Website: bh-photo
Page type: address-validator
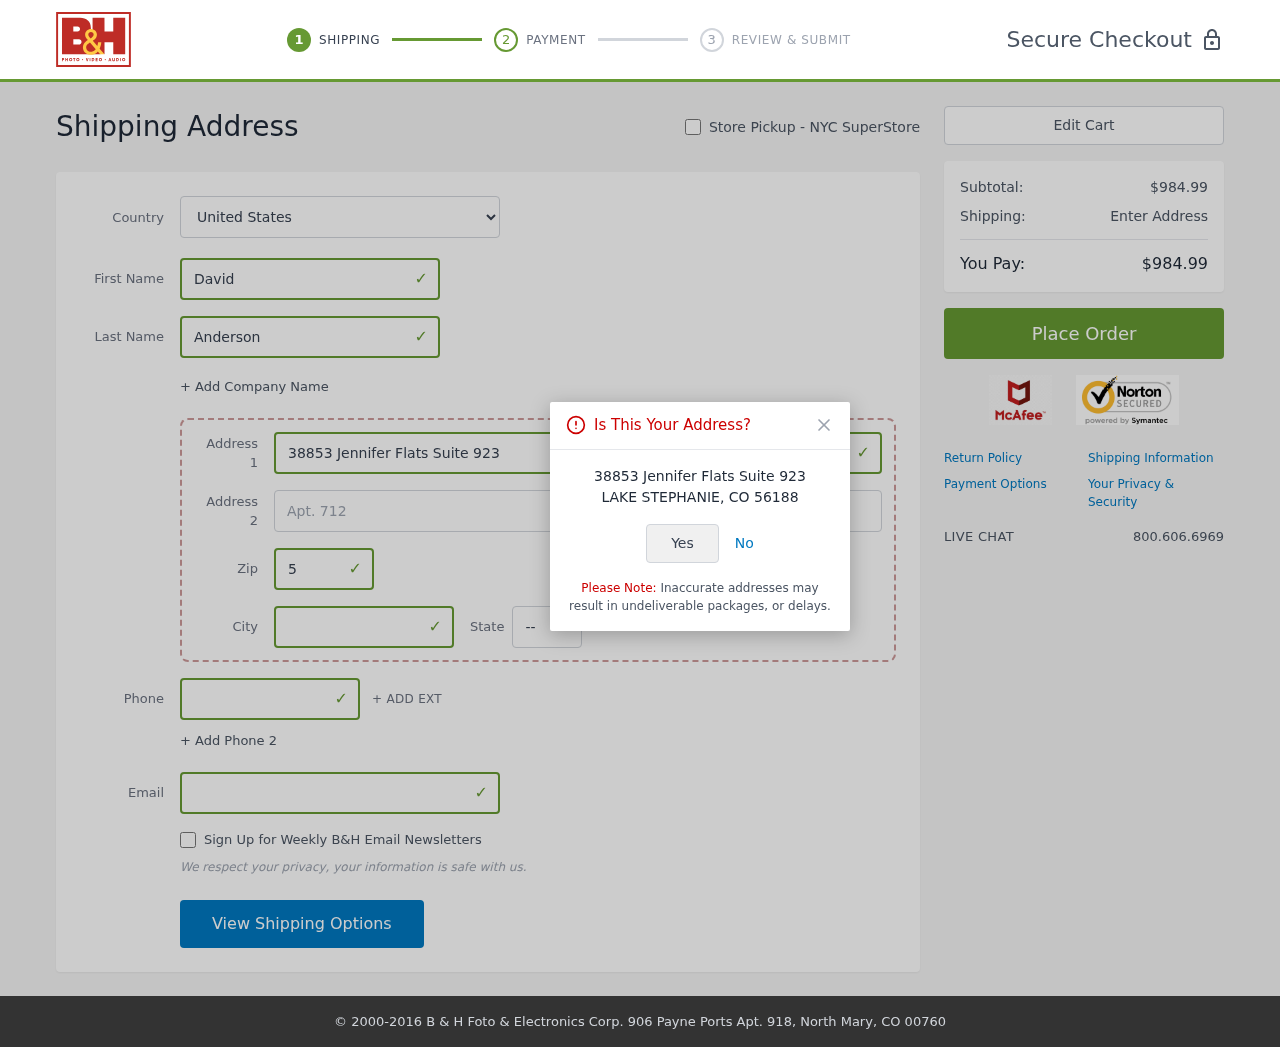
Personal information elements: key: PII_CITY
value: Lake Stephanie
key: PII_COUNTRY
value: United States
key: PII_EMAIL
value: danderson@hotmail.com
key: PII_FIRSTNAME
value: David
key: PII_LASTNAME
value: Anderson
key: PII_PHONE
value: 9995444412
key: PII_POSTCODE
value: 56188
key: PII_STATE_ABBR
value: CO
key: PII_STREET
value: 38853 Jennifer Flats Suite 923
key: PII_STREET2
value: Apt. 712
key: PII_CITY_CONFIRM
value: LAKE STEPHANIE
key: PII_POSTCODE_FULL
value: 56188
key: PII_POSTCODE_NUMERIC
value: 56188
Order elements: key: ORDER_SUBTOTAL
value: $984.99
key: ORDER_TOTAL
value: $984.99